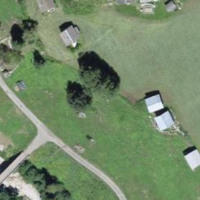
EUNIS habitat code: 24
Species observed at this site:
Papilio machaon
Tanacetum vulgare
Angelica sylvestris
Euplagia quadripunctaria
Rumex alpinus
Filipendula ulmaria
Bistorta officinalis